Interaction volume radius: 10 \u00c5
Interaction volume height: 20 \u00c5
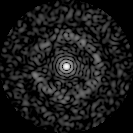
Disorder parameter: 0.8528